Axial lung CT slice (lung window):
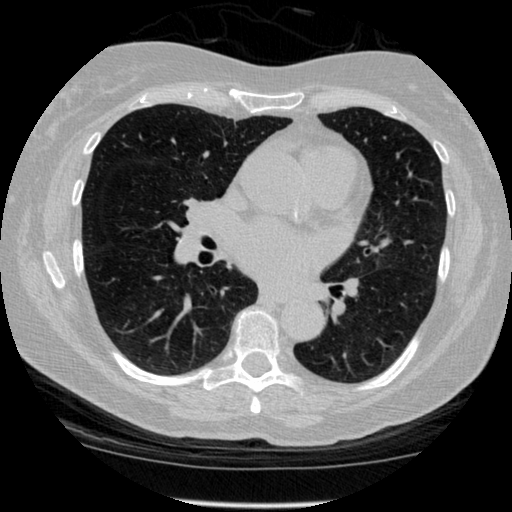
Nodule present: no